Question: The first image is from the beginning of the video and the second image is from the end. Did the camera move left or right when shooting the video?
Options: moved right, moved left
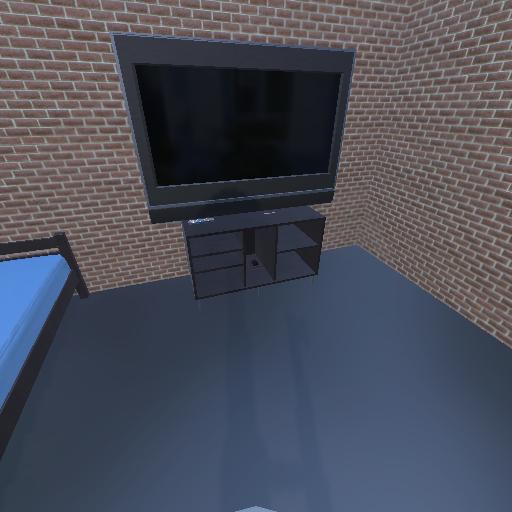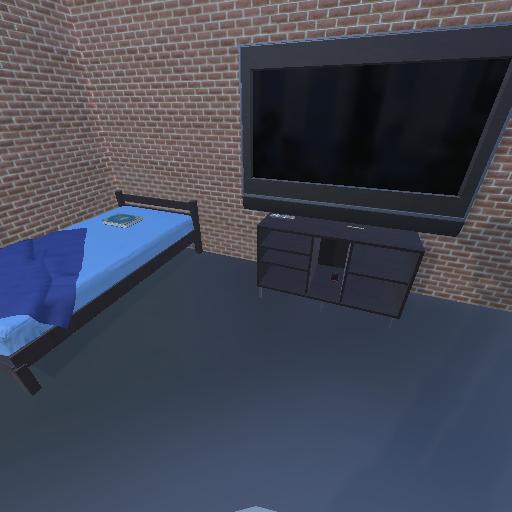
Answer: moved right